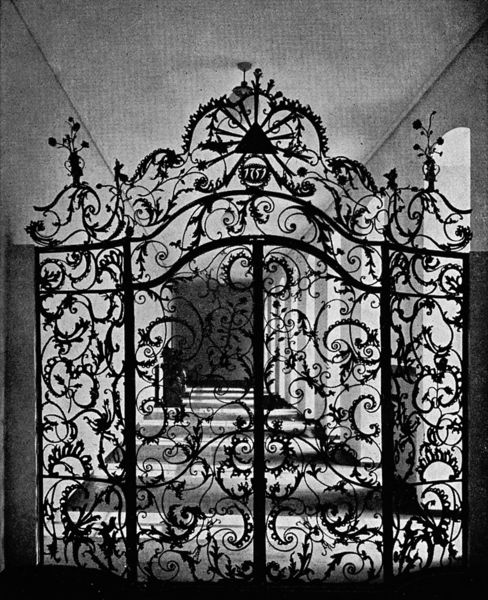
Titel: Nordflügel des Kreuzgangs mit Torgitter aus Heiterbach
Institution: Köln, Museum Schnütgen
Schlagwörter: blätter, dunkel, schatten, dreieck, blumen, fenster, hell, lampe, licht, raum, schwarz, säulen, tür, blüten, gebäude, haus, zaun, muster, ornament, wand, architektur, barock, gitter, kirche, decke, pflanzen, kontrast, rokoko, ranken, bogen, datierung, treppe, detail, datum, floral, ornamente, jahreszahl, geschlossen, tor, flucht, foto, fotografie, eingang, eisen, gang, schmiedeeisen, gewölbe, kloster, schwarz-weiß, flur, pforte, pyramide, filigran, geschmiedet, sakral, verzierungen, steel, schmiedeeisern, eisengitter, klausur, schmiede, datiert, schmiedearbeit, korridor, dreieinigkeit, rocaillen, verschnörkelt, pyramiede, pflnzen, zu, 1751, 1757, kreuzganz